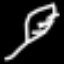
Label: leaf